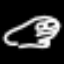
Label: frog